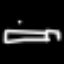
Label: bed